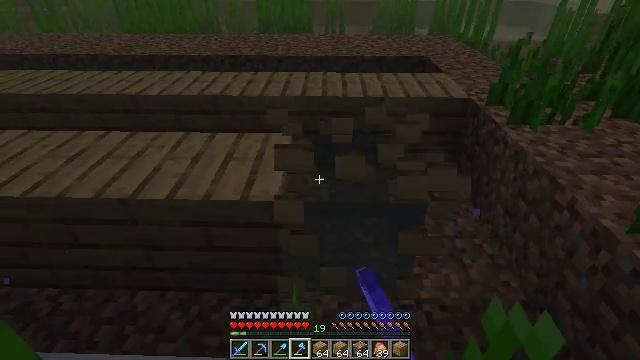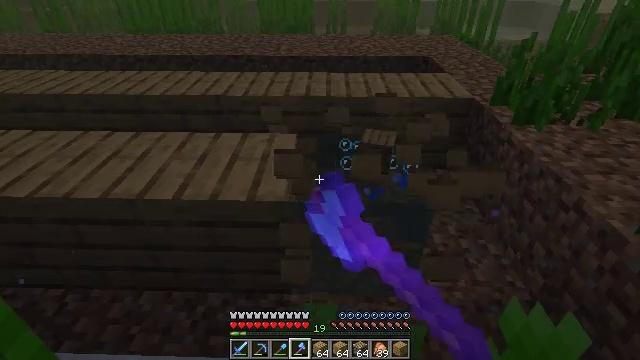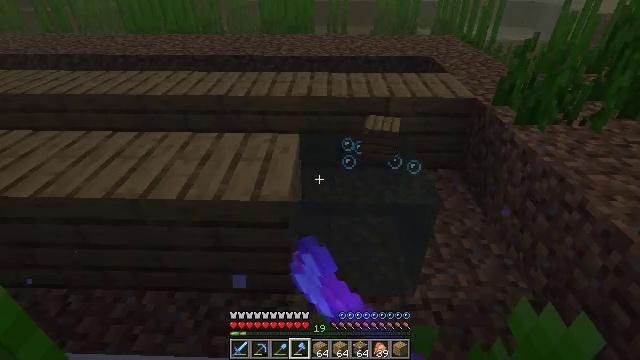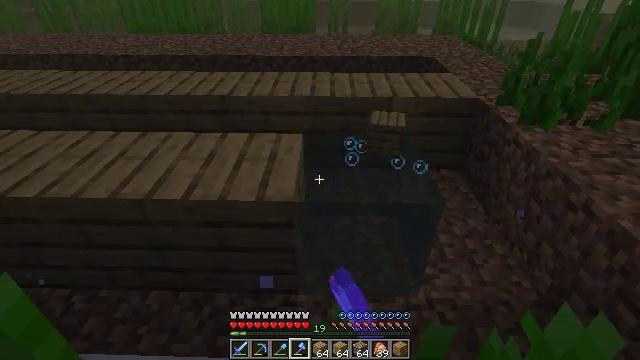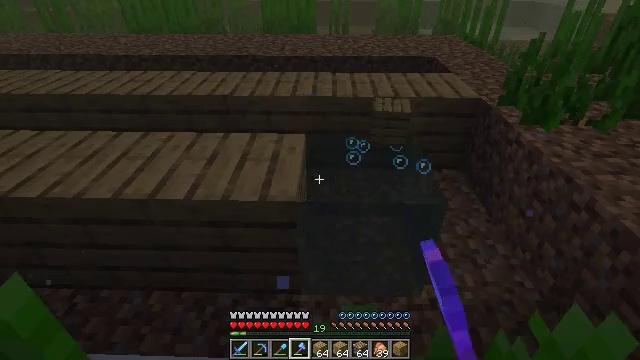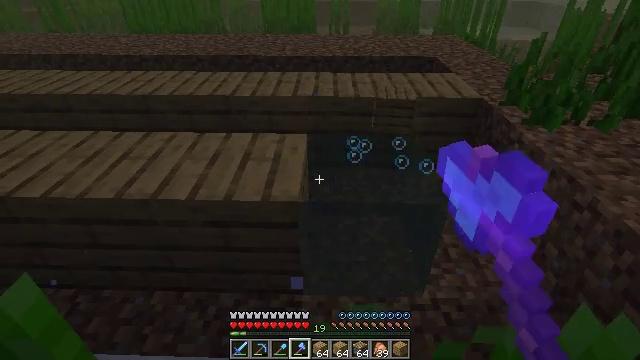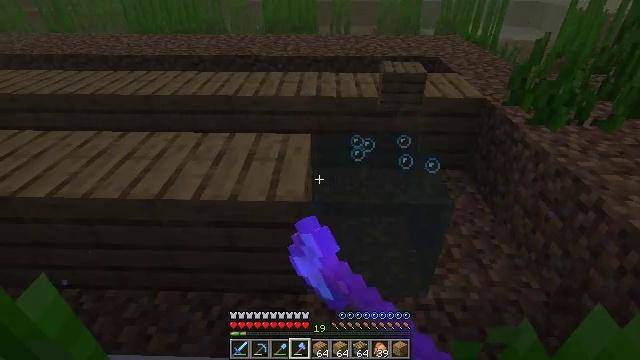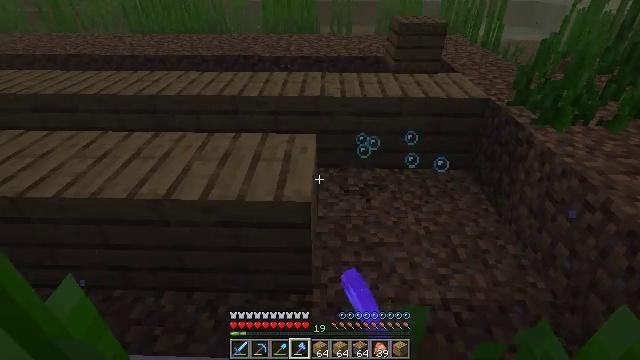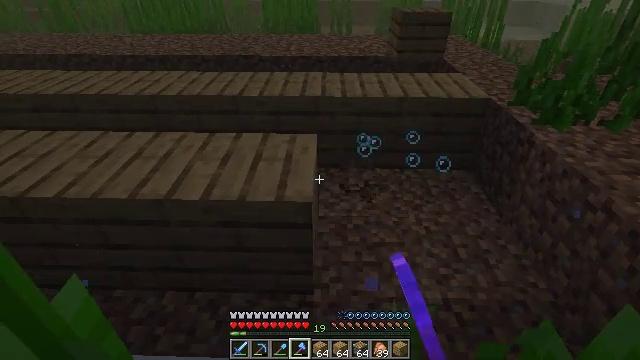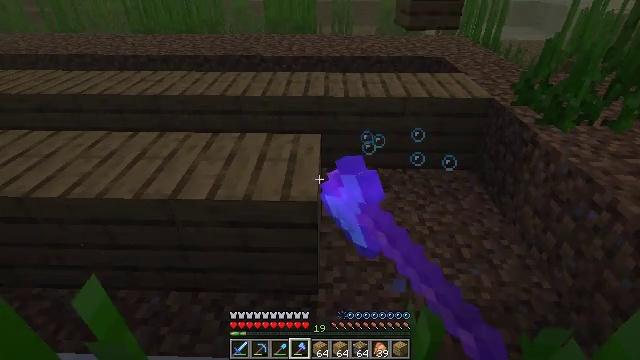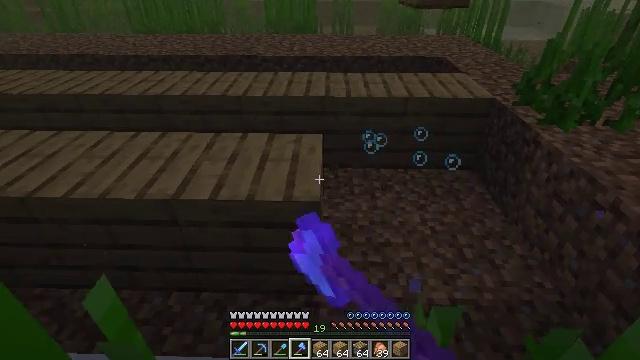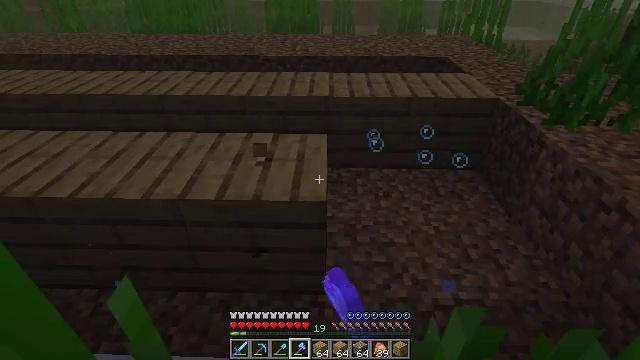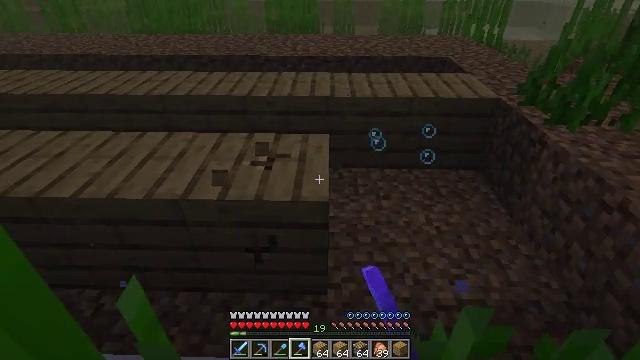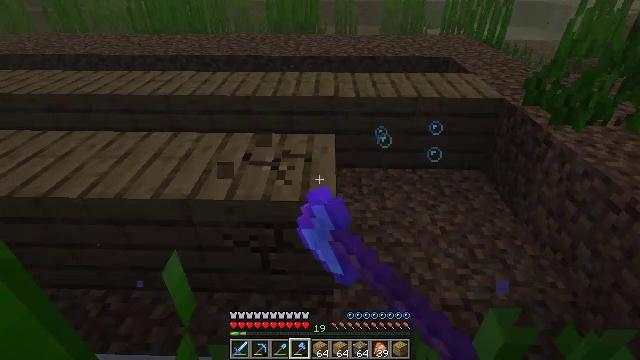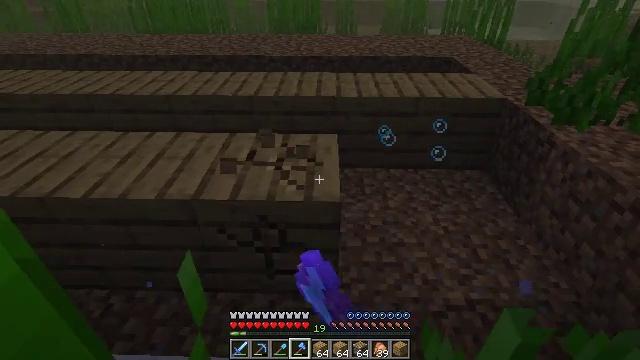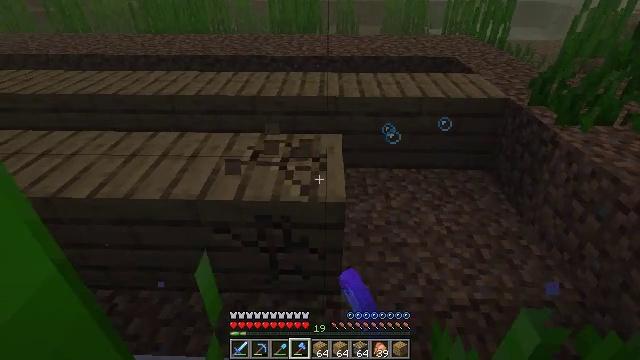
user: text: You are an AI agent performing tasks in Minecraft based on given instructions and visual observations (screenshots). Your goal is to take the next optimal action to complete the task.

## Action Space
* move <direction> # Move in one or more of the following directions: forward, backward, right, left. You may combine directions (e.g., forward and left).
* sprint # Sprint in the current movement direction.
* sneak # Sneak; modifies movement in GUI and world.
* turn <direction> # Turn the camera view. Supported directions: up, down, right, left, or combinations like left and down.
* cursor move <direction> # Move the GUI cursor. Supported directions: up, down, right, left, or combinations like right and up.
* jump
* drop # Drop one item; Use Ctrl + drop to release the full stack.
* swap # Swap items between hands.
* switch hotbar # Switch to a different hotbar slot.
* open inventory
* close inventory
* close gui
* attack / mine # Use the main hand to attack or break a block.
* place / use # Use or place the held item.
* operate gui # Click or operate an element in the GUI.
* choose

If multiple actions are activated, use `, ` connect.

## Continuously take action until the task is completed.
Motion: motion action
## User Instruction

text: Gather tall seagrass in the ocean.
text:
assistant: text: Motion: move left, sneak, attack / mine
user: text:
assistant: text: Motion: move left, sneak, attack / mine
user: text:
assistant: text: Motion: move left, sneak, attack / mine
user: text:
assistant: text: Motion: move left, sneak, attack / mine
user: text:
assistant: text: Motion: move left, sneak, attack / mine
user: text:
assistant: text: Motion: move left, sneak, attack / mine
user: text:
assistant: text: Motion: move left, sneak, attack / mine
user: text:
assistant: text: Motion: move left, sneak, attack / mine
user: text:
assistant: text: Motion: move left, sneak, attack / mine
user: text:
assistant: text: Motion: move left, sneak, attack / mine
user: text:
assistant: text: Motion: move left, sneak, attack / mine
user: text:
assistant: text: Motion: move left, sneak, attack / mine
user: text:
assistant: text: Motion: move left, sneak, attack / mine
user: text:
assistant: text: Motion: move left, sneak, attack / mine
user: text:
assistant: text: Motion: move left, sneak, attack / mine
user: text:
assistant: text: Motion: move left, sneak, attack / mine
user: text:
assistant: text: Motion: move left, sneak, attack / mine
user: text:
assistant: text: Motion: move left, sneak, attack / mine
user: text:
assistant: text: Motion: move left, sneak, attack / mine
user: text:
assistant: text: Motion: move left, sneak, attack / mine
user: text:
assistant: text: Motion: sneak, attack / mine